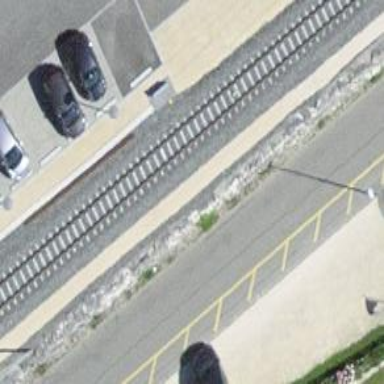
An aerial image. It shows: Railway switch.